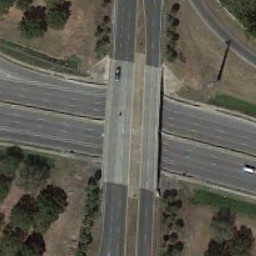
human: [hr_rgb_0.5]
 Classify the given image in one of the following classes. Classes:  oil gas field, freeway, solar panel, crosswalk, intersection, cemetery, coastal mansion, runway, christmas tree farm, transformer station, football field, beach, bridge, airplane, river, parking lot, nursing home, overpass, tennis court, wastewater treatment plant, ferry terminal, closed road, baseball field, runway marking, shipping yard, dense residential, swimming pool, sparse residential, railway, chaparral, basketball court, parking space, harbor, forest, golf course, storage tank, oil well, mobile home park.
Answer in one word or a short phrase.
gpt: overpass